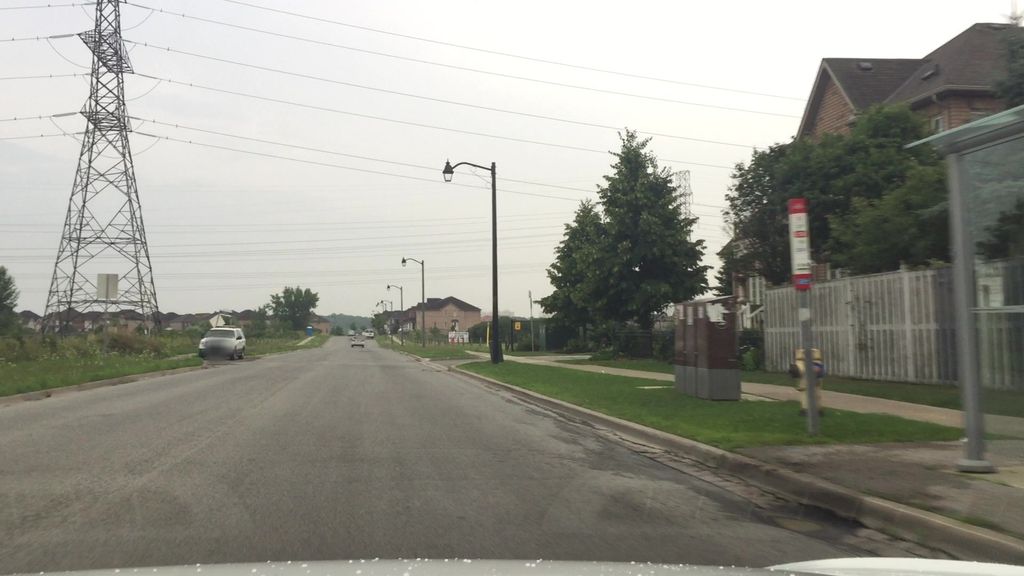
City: toronto